Current action and preconditions to check: trajectory_clear

Your task: For each precondition in the list above, predict whether it will hold at this action.

Consider the current scene as observed from the mobile robot's camera, and analyze the predicted future states of all dynamic agents (e.g., people, animals, vehicles, or any moving entities) within the NEXT SECOND.

IMPORTANT: Only answer "very likely" if you are absolutely certain—based on strong, clear evidence—that a dynamic agent will violate the precondition in the predicted future state. Do NOT answer "very likely" for unlikely, ambiguous, or low-probability risks.

Ask yourself for each precondition: Is there a high probability, with clear and convincing evidence, that the predicted future states of any dynamic agent will interfere with the predicted future state of the currently executing action within the NEXT SECOND, causing that precondition to fail?

Assess the risk level based on these predictions. Use "likely" or "very likely" if motions create a clear risk of interference.

Use "neutral" or "improbable" if agents are nearby but their predicted paths are clearly diverging or non-conflicting.

Failure Risk Categories: "very improbable", "improbable", "neutral", "likely", "very likely"

Answer Format: Output ONLY the probability_of_failure value from these categories: "very improbable", "improbable", "neutral", "likely", "very likely"

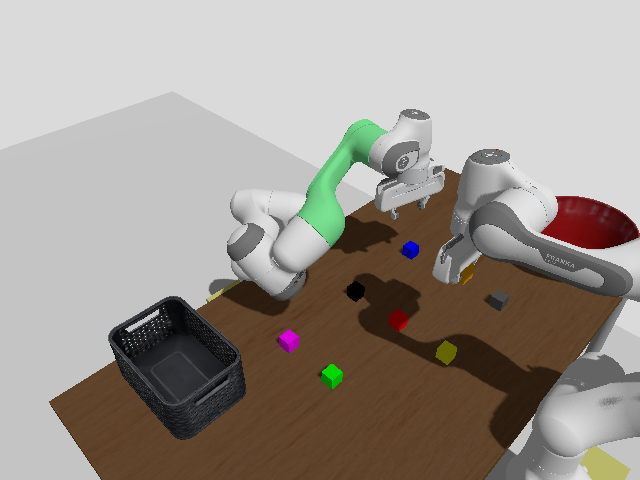

Answer: very improbable